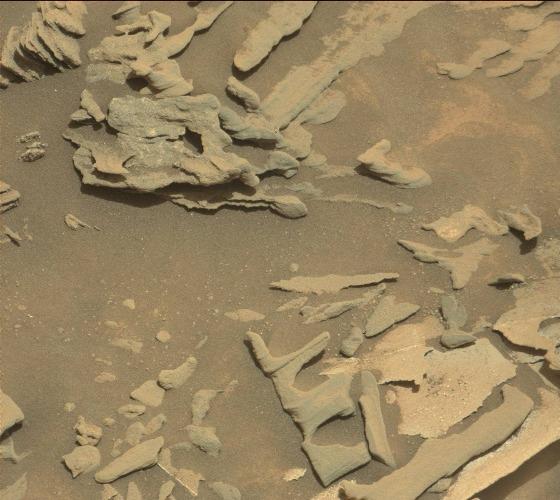
Terrain classes present: Bedrock, Gravel / Sand / Soil, Shadow